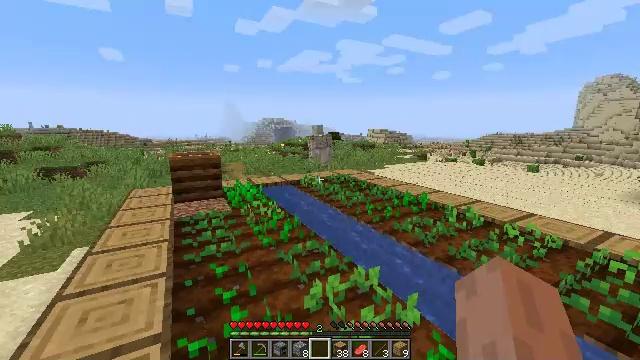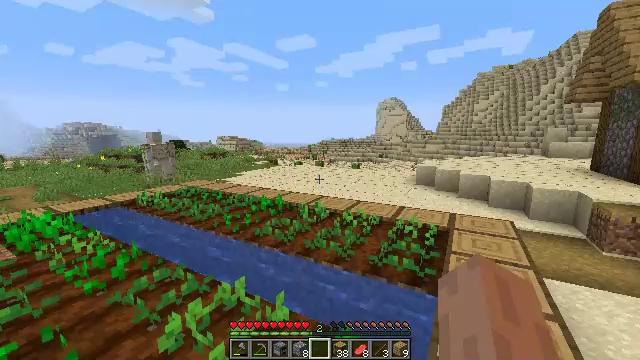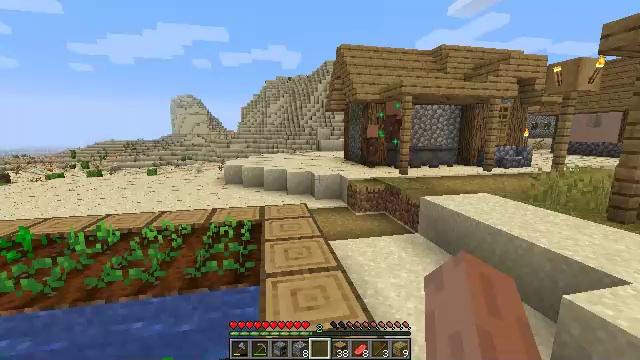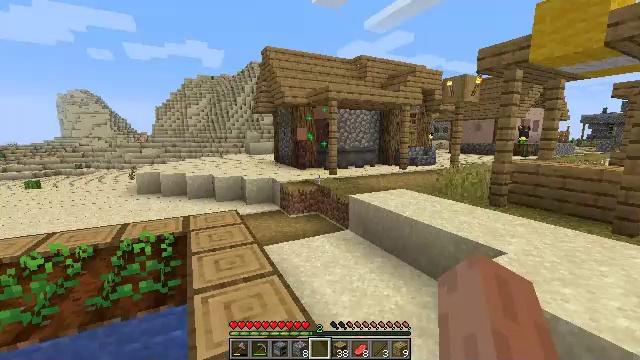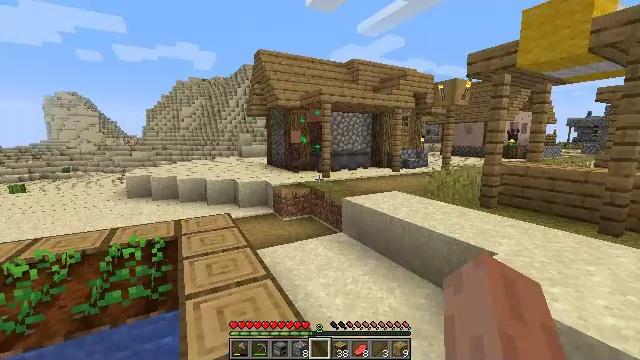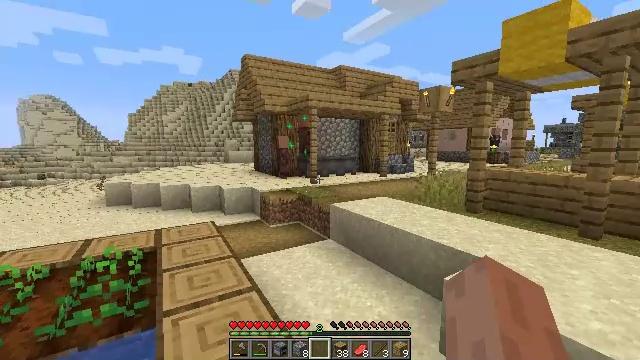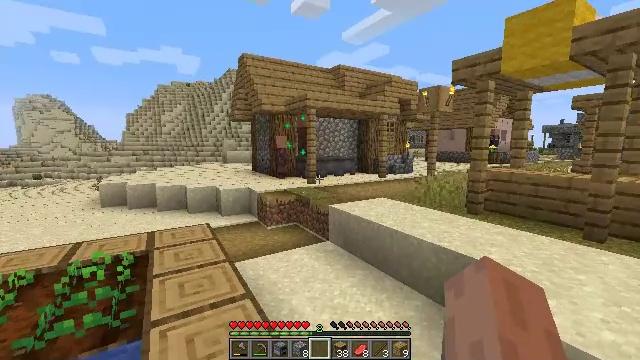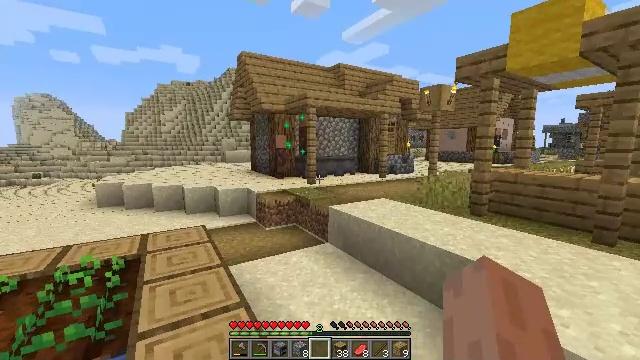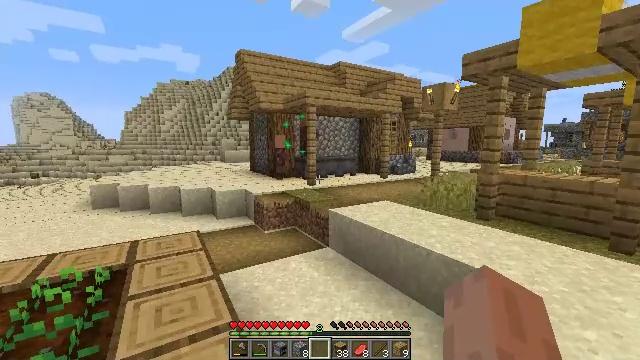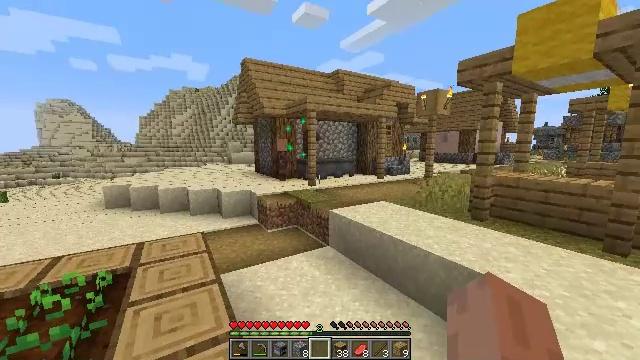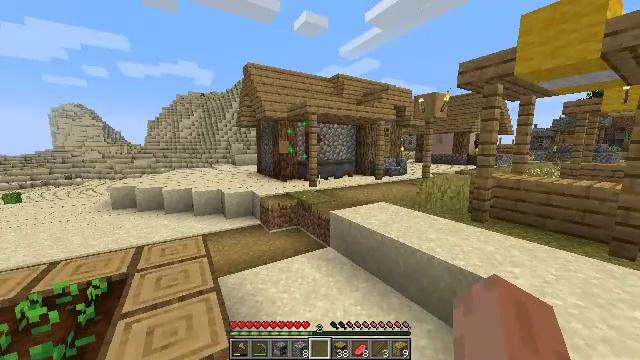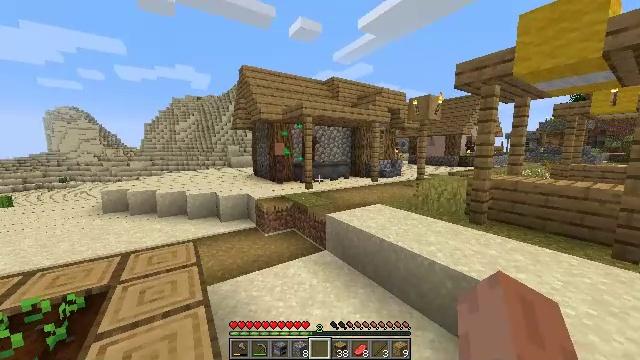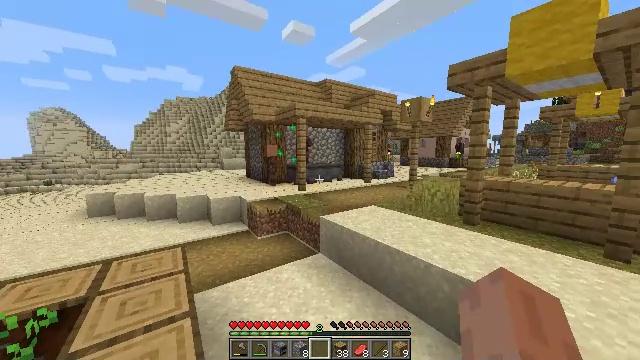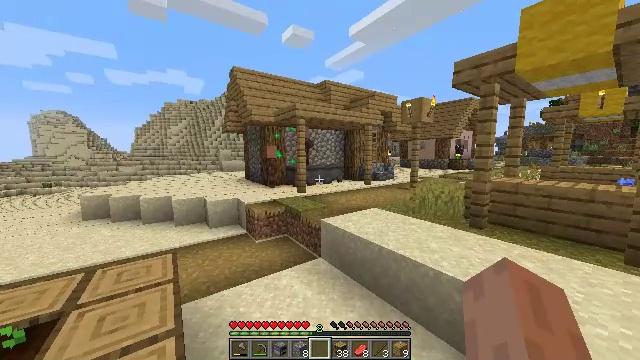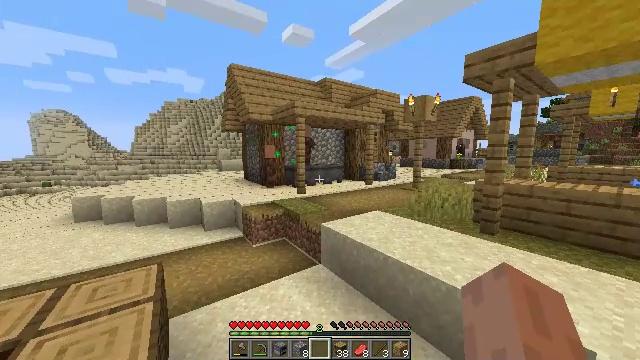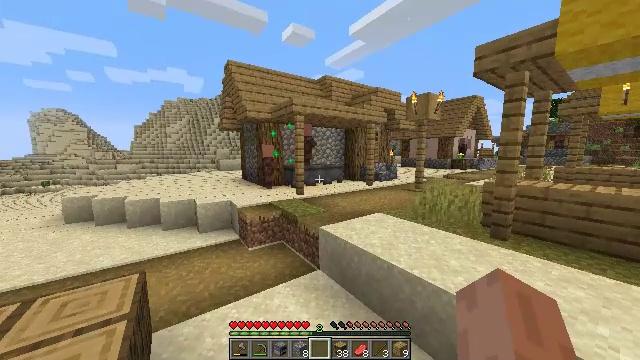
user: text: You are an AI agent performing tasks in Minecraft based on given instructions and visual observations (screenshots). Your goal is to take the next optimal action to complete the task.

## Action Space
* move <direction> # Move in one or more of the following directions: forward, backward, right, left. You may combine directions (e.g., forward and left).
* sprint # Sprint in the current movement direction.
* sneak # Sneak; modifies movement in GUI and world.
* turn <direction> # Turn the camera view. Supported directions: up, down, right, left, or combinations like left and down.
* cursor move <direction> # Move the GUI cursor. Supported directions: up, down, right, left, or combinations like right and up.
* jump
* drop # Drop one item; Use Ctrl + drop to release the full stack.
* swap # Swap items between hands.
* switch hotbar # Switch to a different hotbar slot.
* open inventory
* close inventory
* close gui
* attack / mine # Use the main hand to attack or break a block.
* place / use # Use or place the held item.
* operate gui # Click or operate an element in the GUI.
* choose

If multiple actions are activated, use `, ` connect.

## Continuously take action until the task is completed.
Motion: motion action
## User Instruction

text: Break the chest to retrieve items inside.
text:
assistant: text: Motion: turn right and up
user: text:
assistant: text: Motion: turn right
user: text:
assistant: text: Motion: turn right
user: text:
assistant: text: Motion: turn right
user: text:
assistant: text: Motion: move forward, turn right and up
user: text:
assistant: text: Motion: move forward
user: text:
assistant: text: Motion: move forward
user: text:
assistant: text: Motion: move forward, sprint
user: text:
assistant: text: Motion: move forward, sprint
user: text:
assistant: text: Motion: move forward, sprint
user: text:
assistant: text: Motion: move forward, sprint, turn right
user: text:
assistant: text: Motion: move forward, sprint, turn right
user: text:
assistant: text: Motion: move forward, sprint
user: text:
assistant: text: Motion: move forward, sprint
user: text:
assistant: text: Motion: move forward, sprint
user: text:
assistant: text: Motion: move forward, sprint
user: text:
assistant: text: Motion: move forward, sprint
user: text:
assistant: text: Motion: move forward, sprint
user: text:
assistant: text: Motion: move forward, sprint
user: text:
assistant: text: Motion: move forward, sprint
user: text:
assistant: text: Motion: move forward, sprint
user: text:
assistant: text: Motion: move forward, sprint
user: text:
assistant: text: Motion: move forward, sprint
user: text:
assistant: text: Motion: move forward, sprint
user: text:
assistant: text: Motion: move forward, sprint, jump
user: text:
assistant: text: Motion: move forward, sprint, jump
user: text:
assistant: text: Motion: move forward and move right, sprint, jump
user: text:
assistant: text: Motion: move forward and move right, sprint, jump
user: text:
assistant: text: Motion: move forward and move right, sprint
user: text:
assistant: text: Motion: move forward and move right, sprint